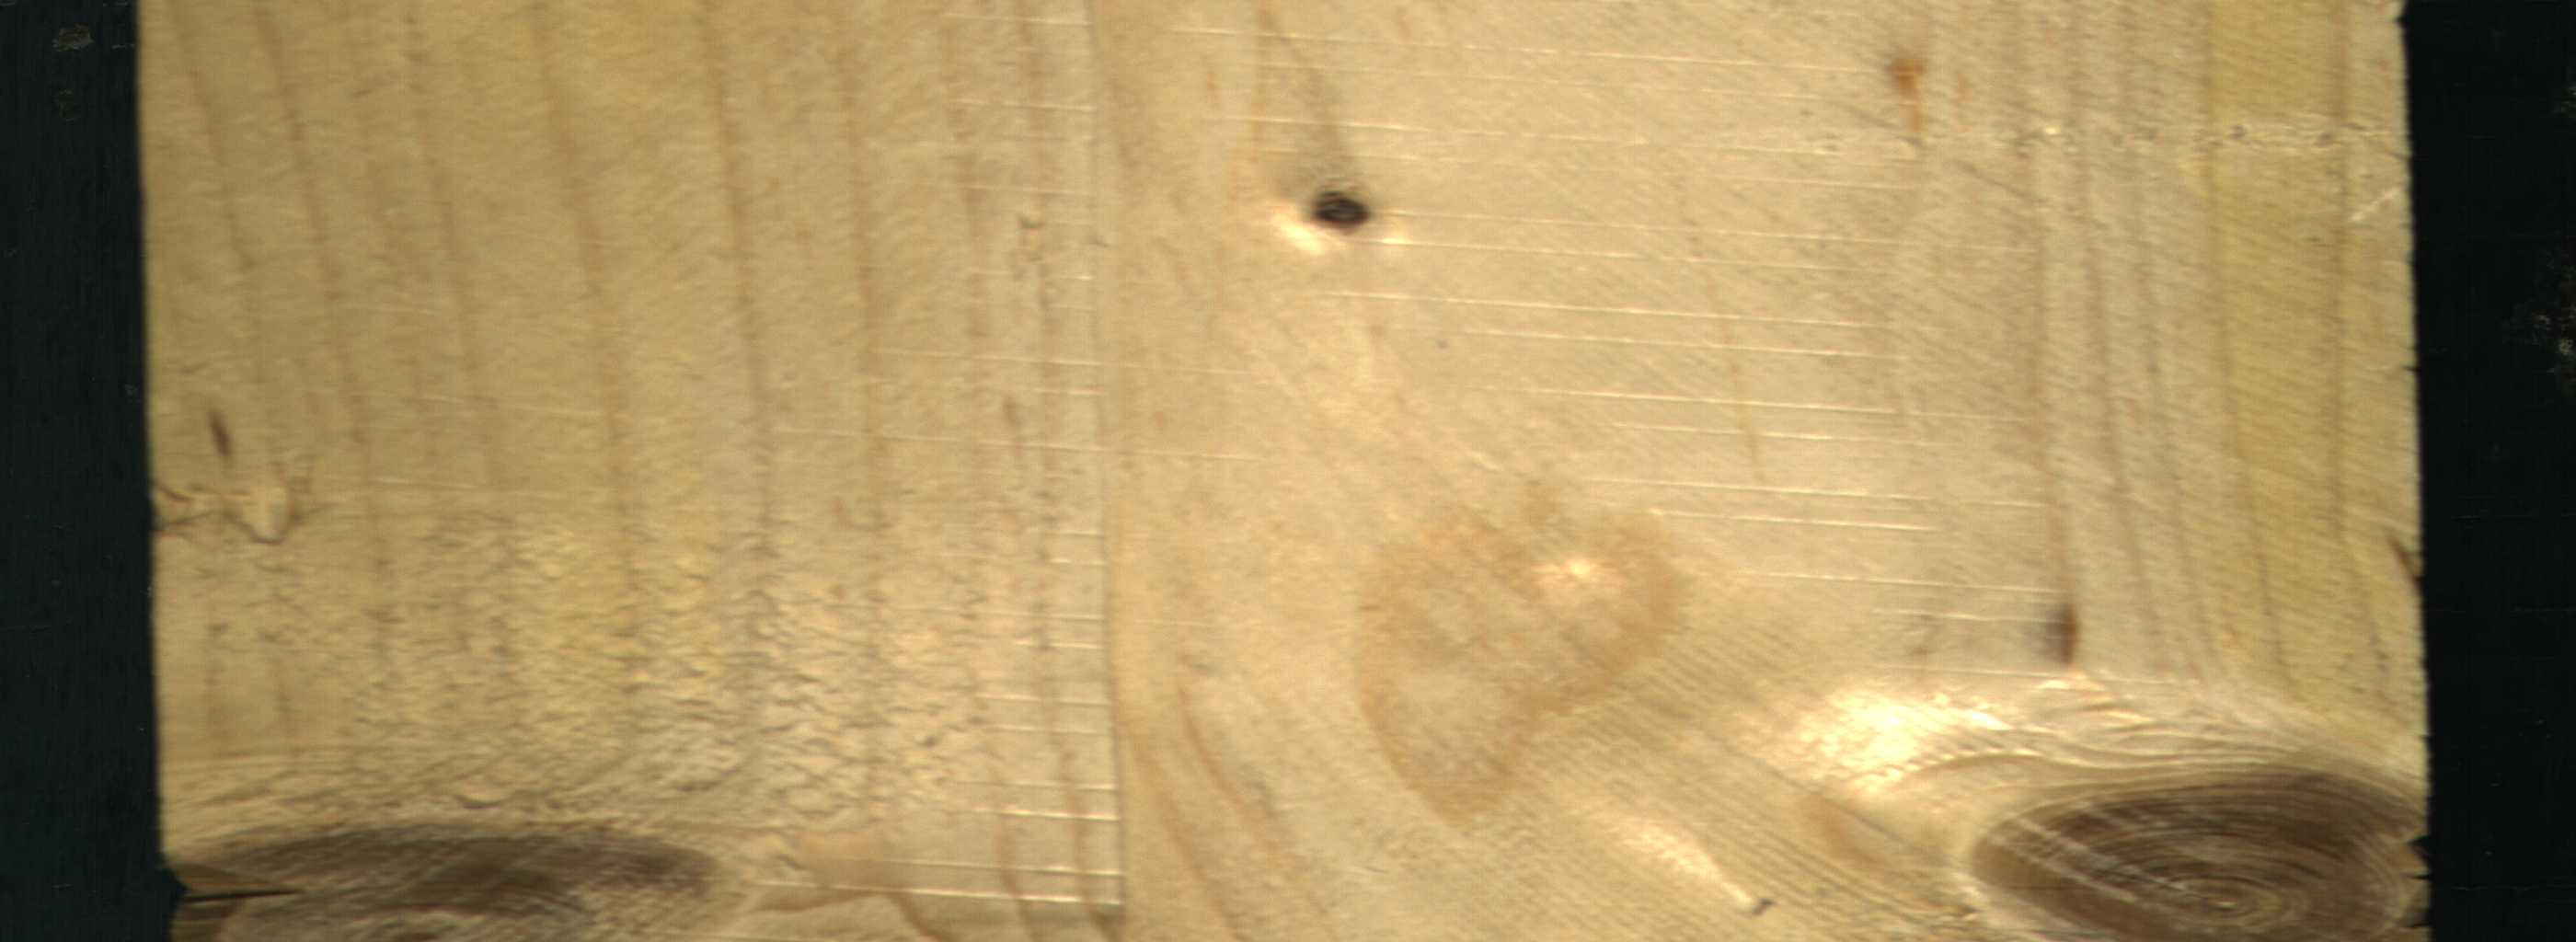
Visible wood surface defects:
Dead_Knot
Dead_Knot
Dead_Knot